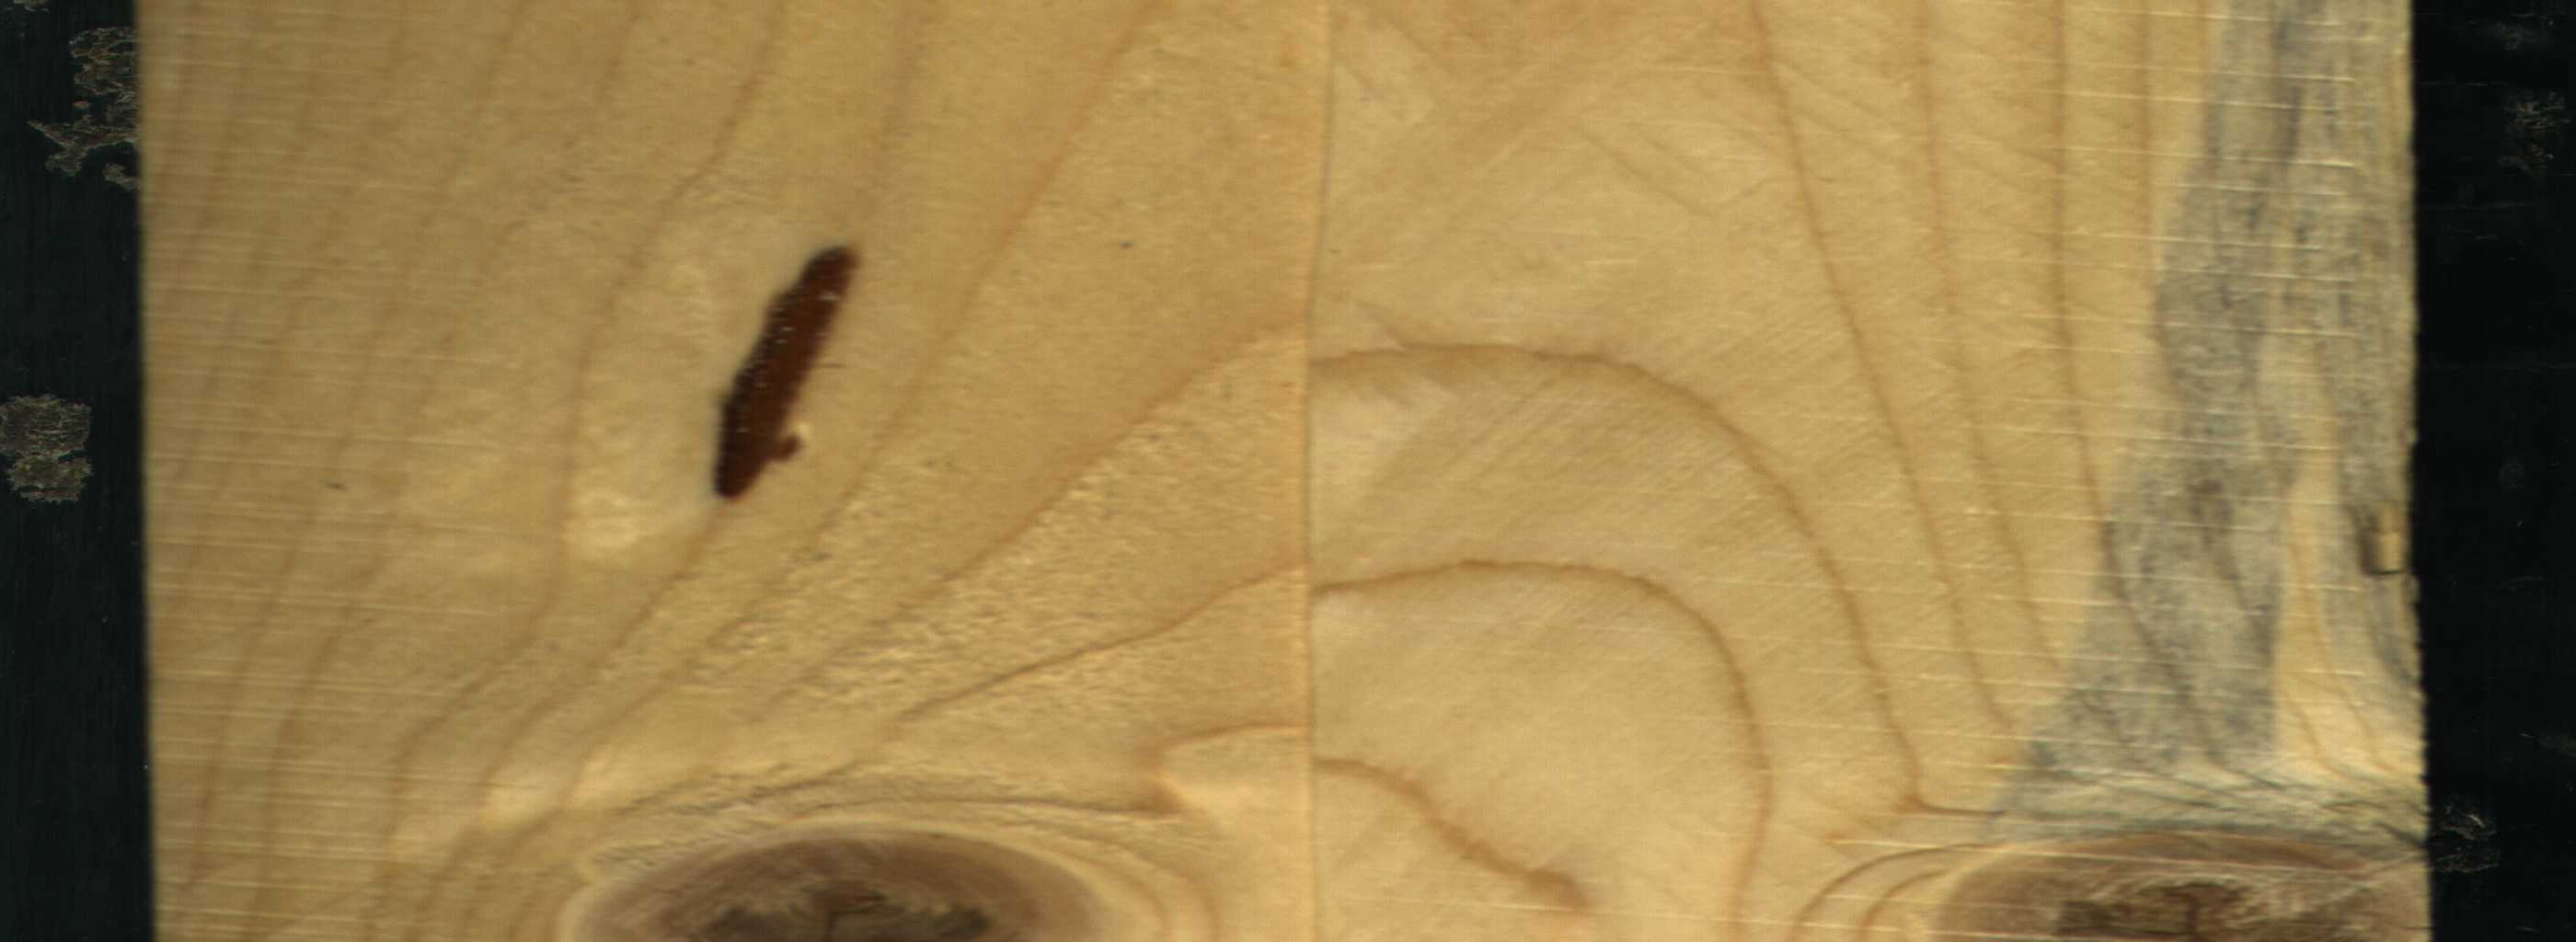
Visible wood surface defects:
Blue_Stain
resin
Live_Knot
Live_Knot